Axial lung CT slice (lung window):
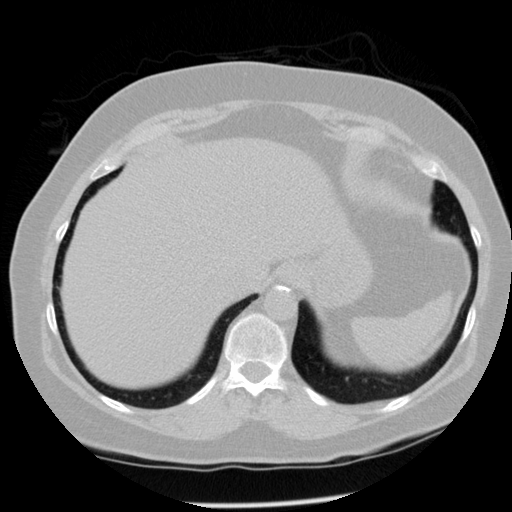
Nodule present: no